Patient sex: M
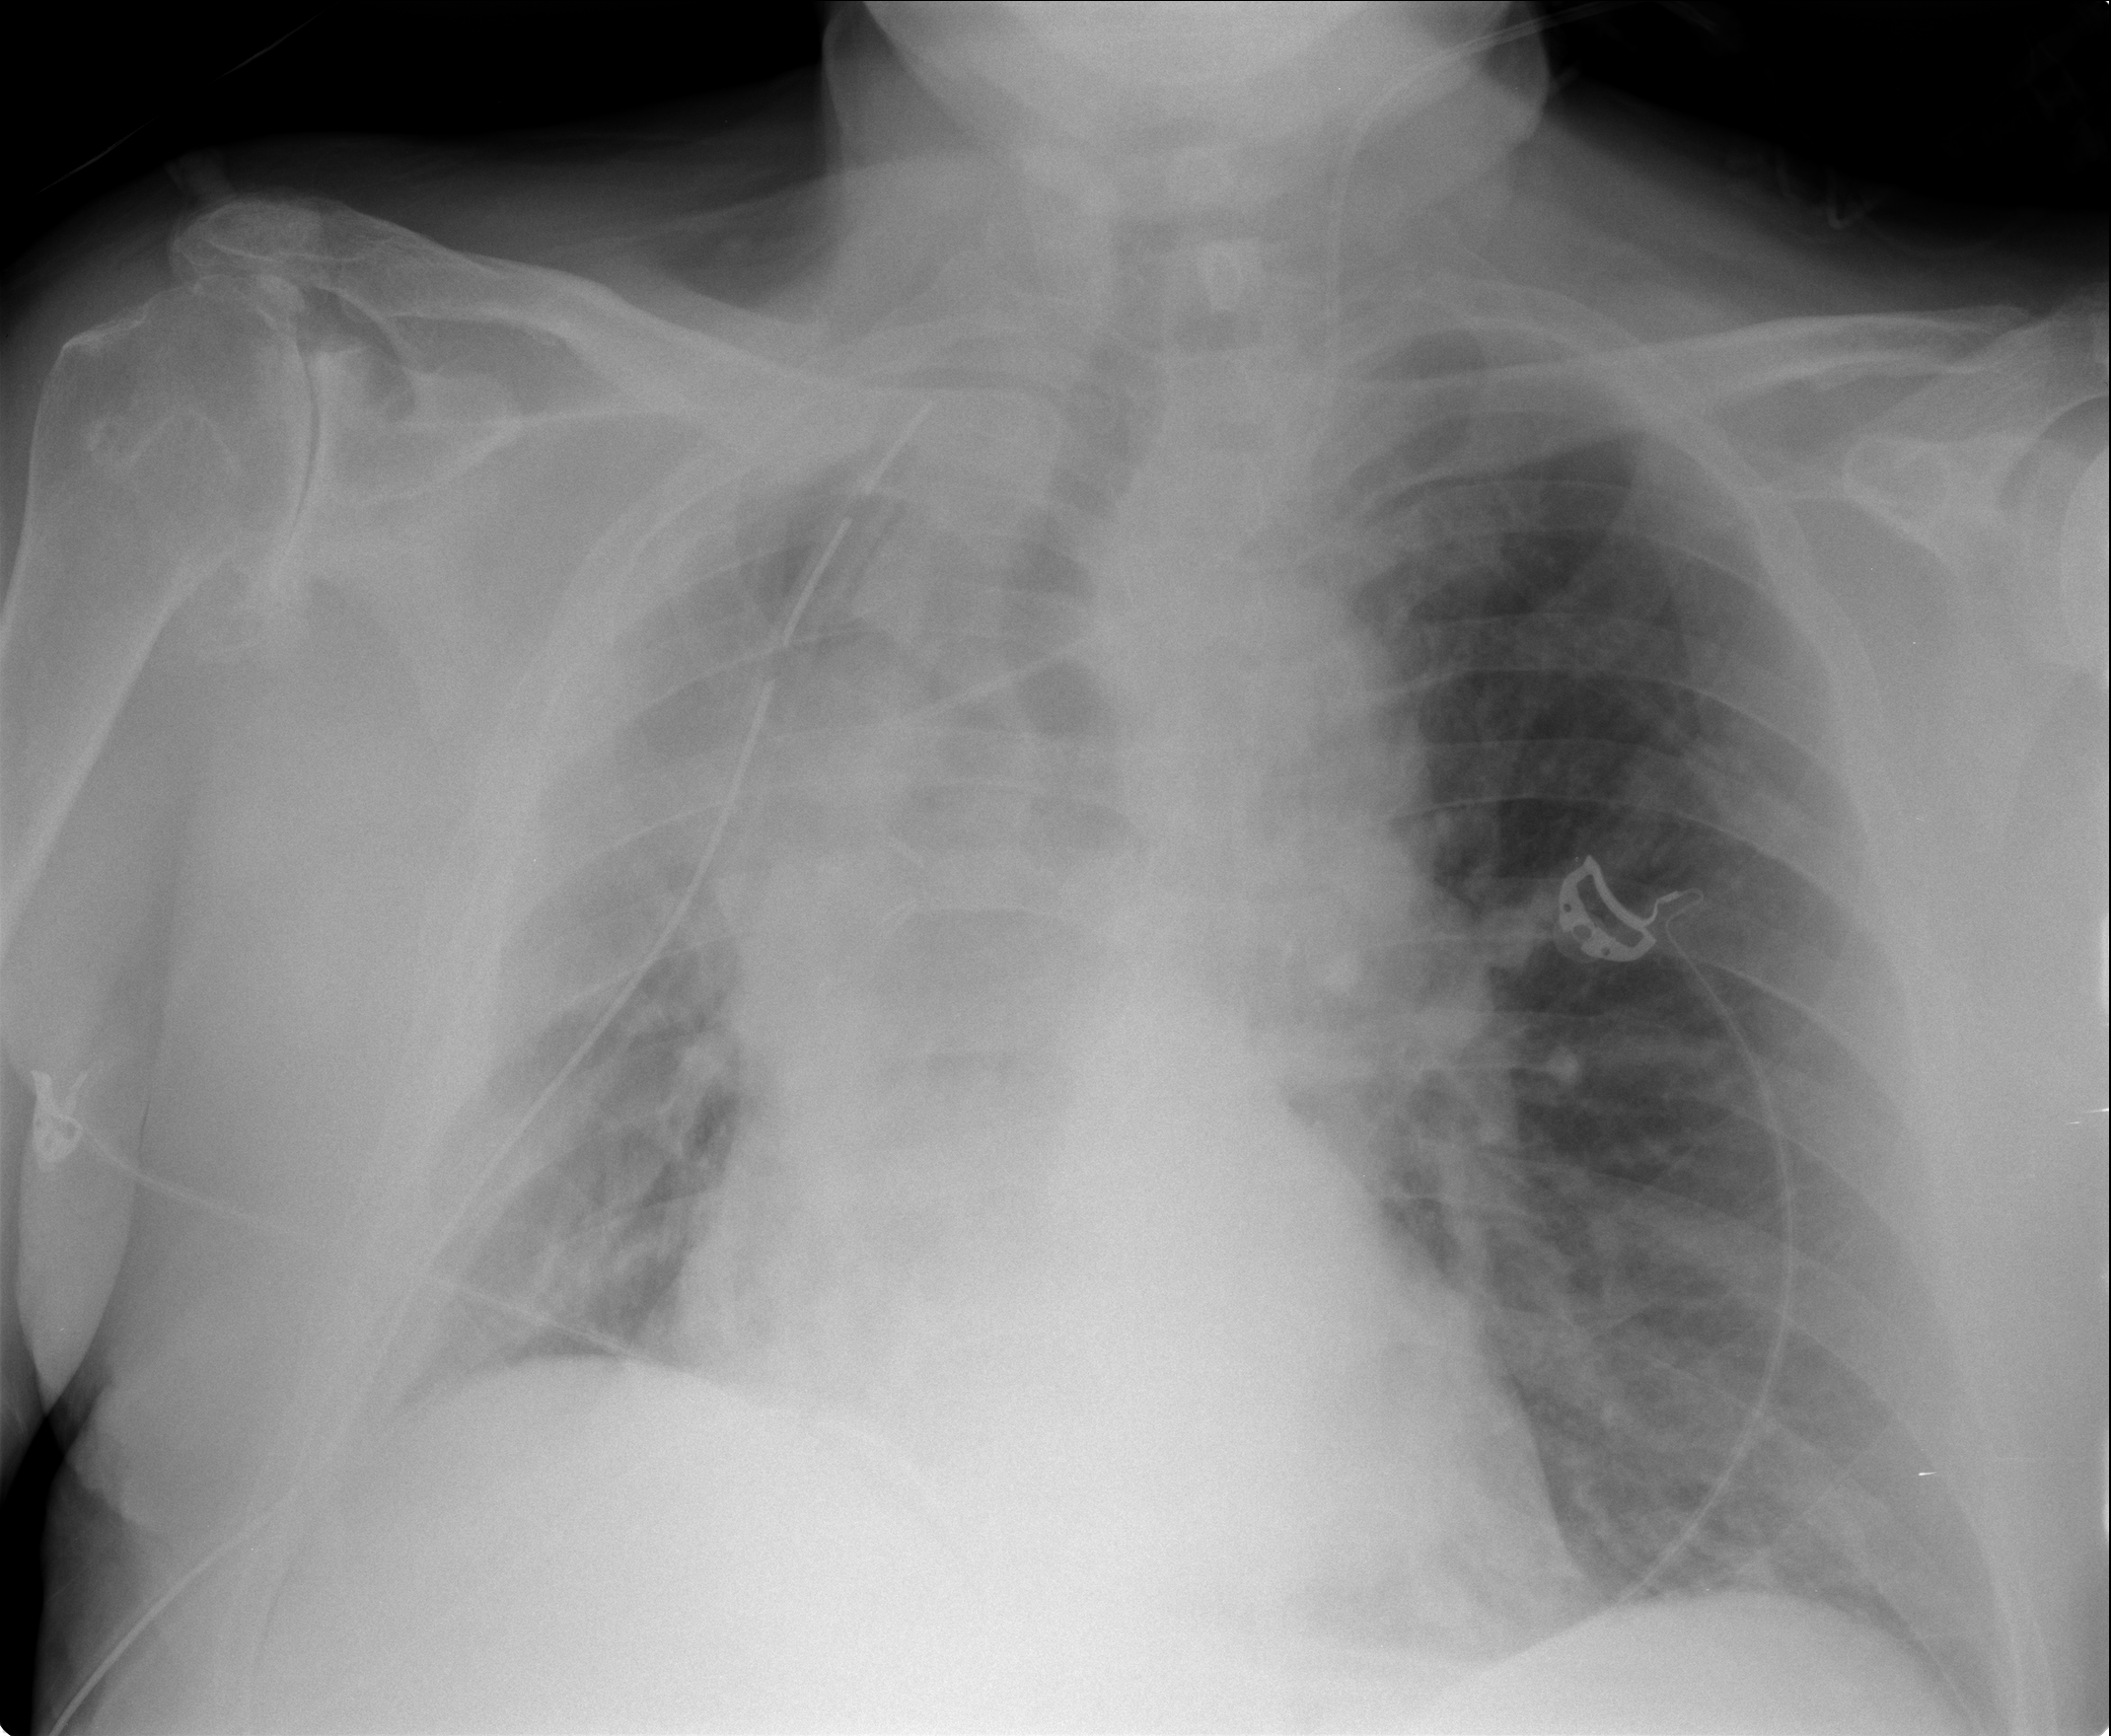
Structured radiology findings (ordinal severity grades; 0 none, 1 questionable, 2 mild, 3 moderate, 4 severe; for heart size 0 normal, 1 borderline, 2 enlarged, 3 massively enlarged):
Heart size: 2
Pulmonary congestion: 2
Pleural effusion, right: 2
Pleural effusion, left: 0
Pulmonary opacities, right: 2
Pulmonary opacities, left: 0
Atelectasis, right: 3
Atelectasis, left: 0